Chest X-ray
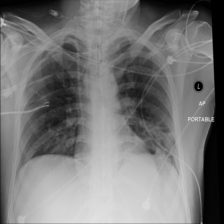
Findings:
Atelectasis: positive
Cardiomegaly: negative
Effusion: negative
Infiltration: positive
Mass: negative
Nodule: negative
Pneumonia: negative
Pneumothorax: negative
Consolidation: negative
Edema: negative
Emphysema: negative
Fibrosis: negative
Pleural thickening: negative
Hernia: negative